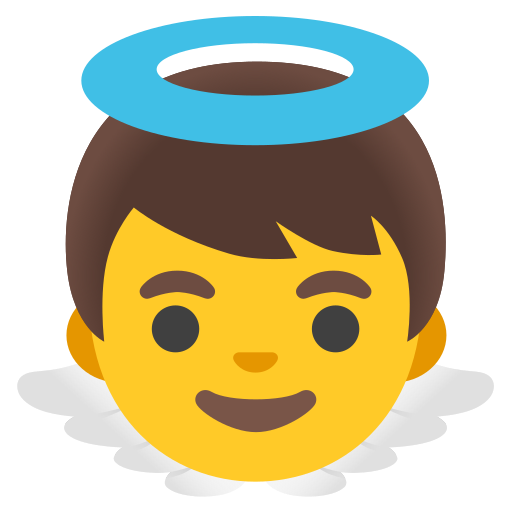
Emoji: 👼